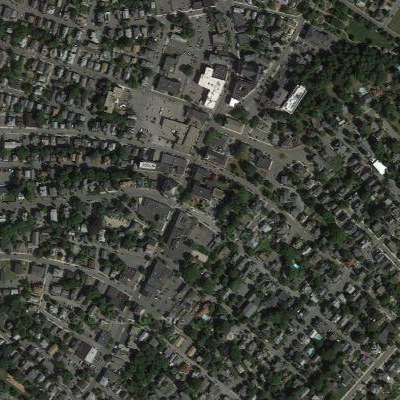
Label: Resident